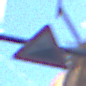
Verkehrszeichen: Steigung10
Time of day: MorningAfternoon
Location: Outdoor (Urban)
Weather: Clear
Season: NotSpecified
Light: Natural